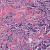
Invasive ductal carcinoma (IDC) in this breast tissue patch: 1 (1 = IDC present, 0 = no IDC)